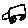
Label: car